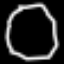
Label: octagon